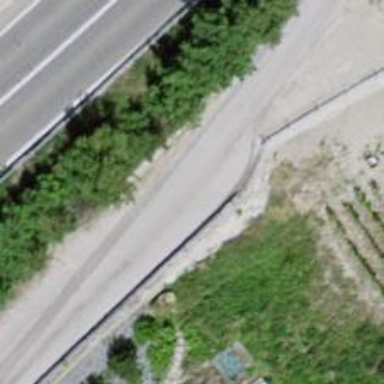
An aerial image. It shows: Unclassified road with asphalt surface.